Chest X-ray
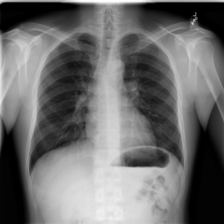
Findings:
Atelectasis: negative
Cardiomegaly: negative
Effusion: negative
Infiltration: negative
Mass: negative
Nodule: negative
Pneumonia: negative
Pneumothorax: negative
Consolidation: negative
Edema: negative
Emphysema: negative
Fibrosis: negative
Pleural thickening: negative
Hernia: negative